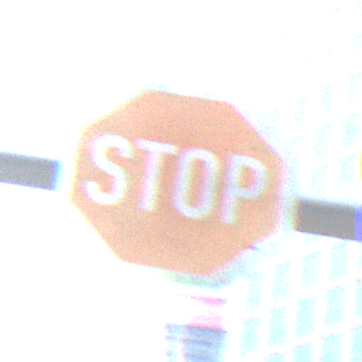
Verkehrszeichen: Stop
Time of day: MorningAfternoon
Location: Outdoor (Urban)
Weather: PartlyCloudy
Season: NotSpecified
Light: Natural